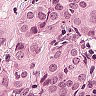
Metastatic tissue present: yes